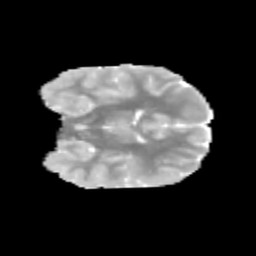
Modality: MD
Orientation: coronal
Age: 11
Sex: female
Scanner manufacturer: siemens
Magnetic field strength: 3 T
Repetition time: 3.8 s
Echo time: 0.07 s